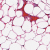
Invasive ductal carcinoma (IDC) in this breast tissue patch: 0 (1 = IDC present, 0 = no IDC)